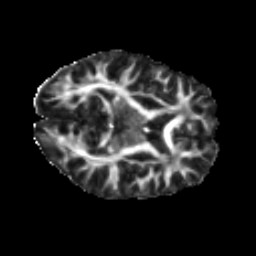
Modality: FA
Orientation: axial
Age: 22
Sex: female
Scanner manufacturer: ge
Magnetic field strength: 3 T
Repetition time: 7.8 s
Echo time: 0.0606 s